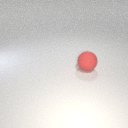
large red rubber sphere